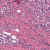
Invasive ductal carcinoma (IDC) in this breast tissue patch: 0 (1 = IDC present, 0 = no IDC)